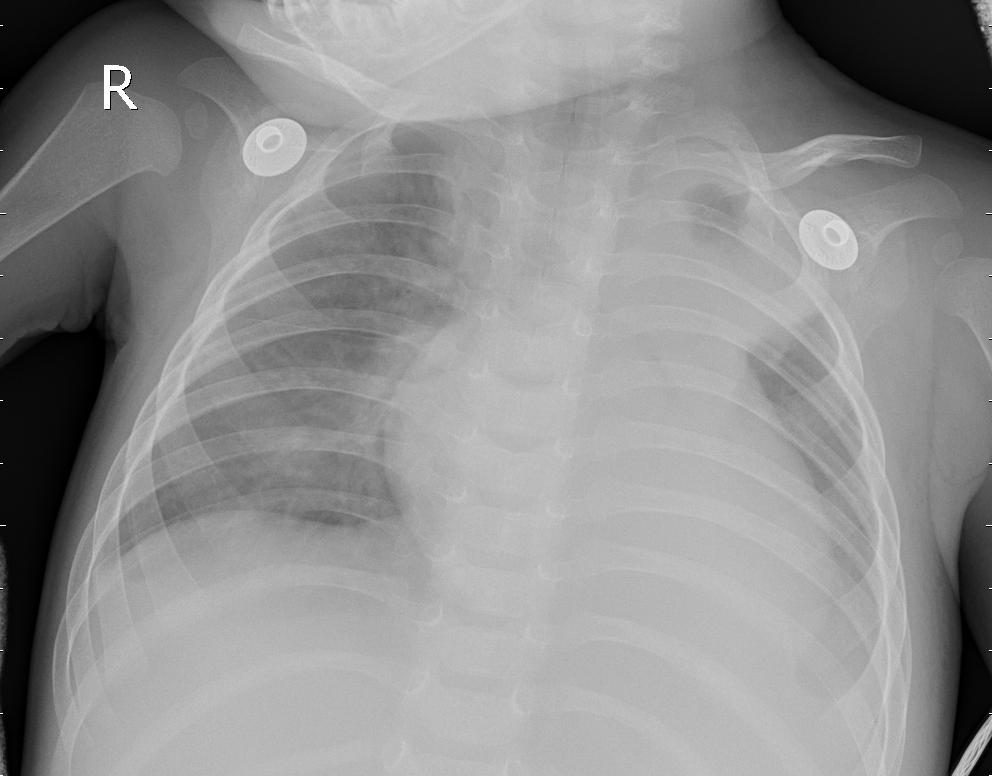
Diagnosis: PNEUMONIA